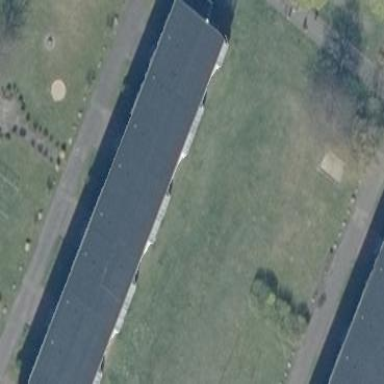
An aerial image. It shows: Apartment building with flat roof.